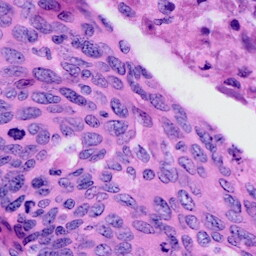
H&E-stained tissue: Cervix